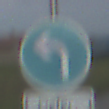
Verkehrszeichen: VorgeschriebeneFahrtrichtungLinks
Zusatzzeichen unten: BesondereFahrzeugeUndTransportgueter5
Umgebung: Outdoor, Nature
Tageszeit: SunriseSunset
Wetter: PartlyCloudy
Licht: Natural
Jahreszeit: NotSpecified
Kontrast: LowContrast